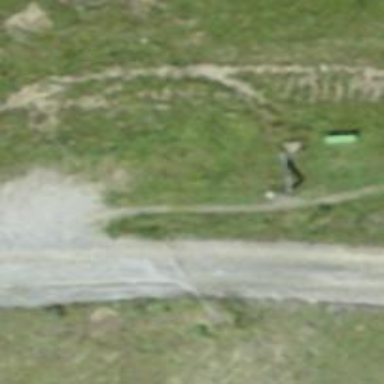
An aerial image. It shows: Lift gate barrier.